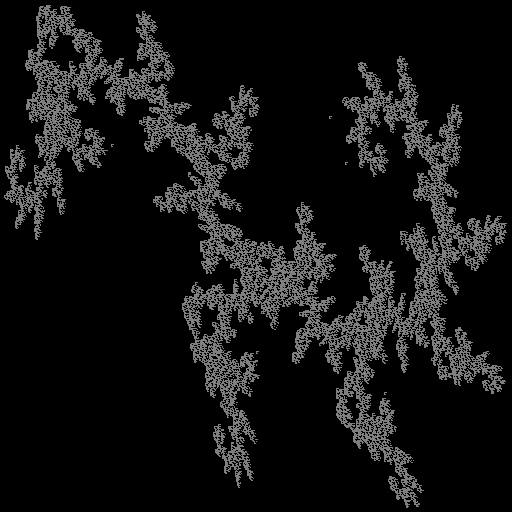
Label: greygoldenrod